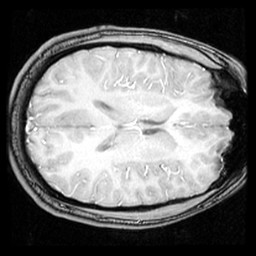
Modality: inplaneT1
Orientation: axial
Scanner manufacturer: ge
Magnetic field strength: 3 T
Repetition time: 0.2 s
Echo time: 0.0036 s